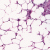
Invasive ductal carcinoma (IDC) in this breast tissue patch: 0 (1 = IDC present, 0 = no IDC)